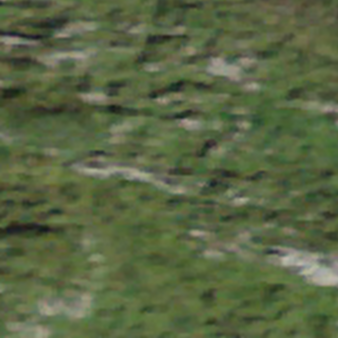
Label: other